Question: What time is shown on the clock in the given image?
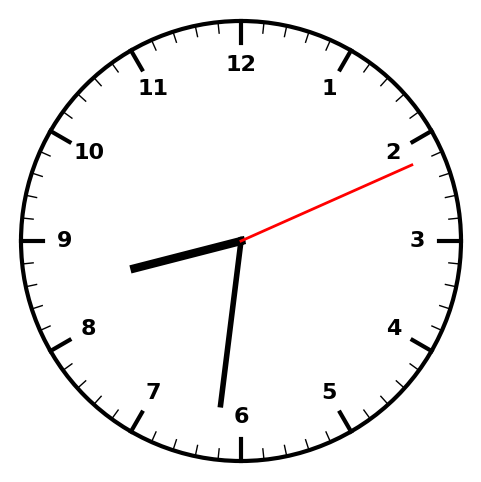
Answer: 08:31:11